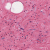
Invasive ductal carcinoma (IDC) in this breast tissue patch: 0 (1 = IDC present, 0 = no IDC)